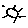
Label: sun